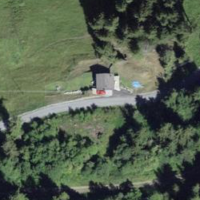
EUNIS habitat code: 43
Species observed at this site:
Petasites albus